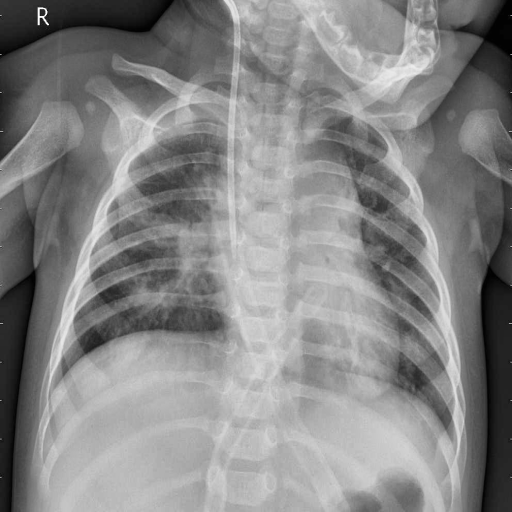
Finding: PNEUMONIA